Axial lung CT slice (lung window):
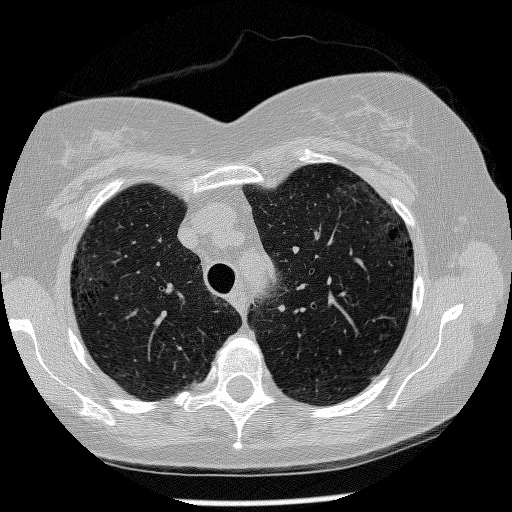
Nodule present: no